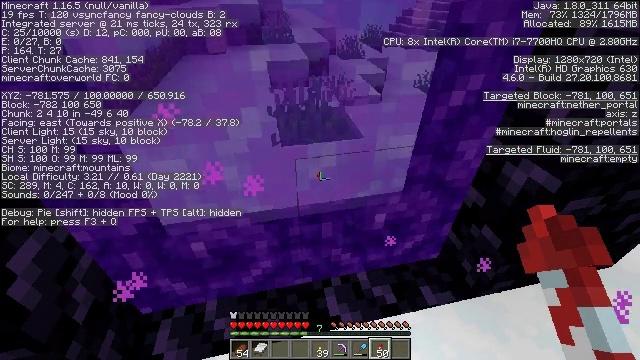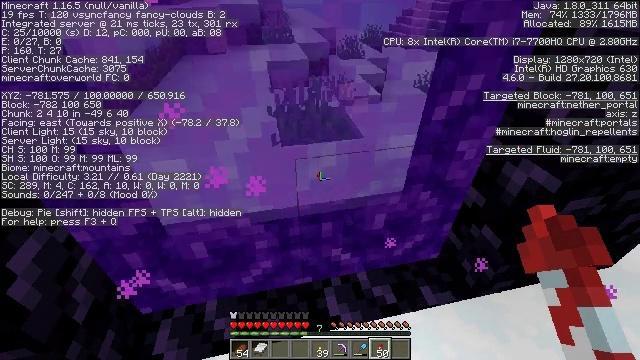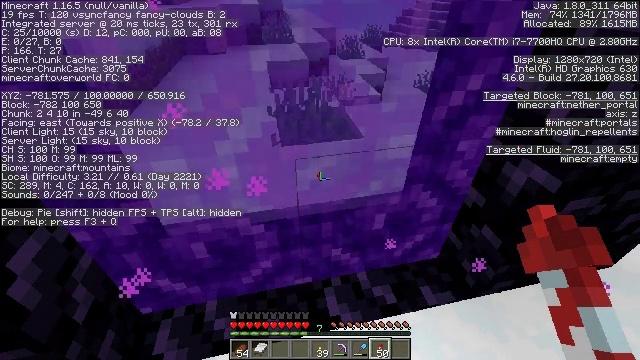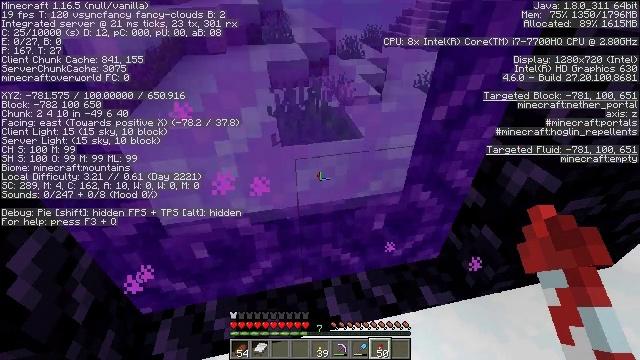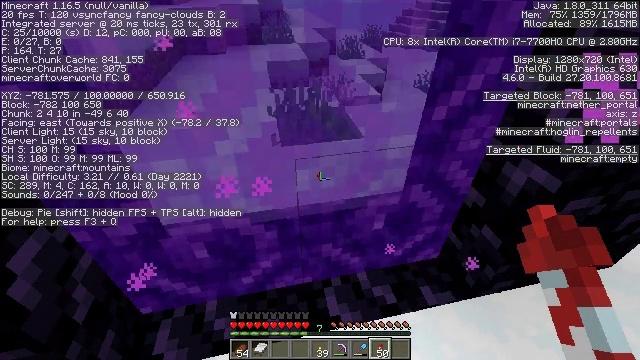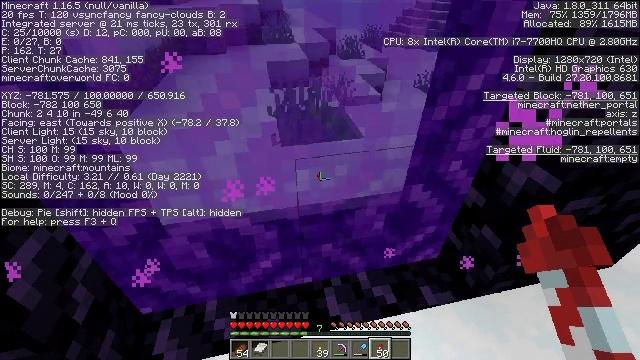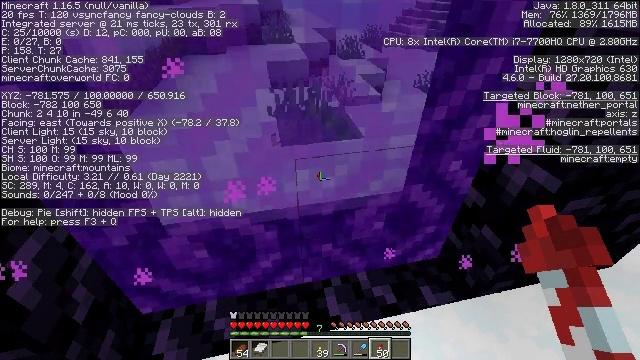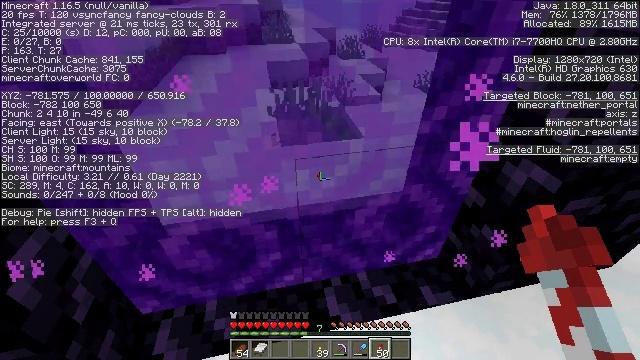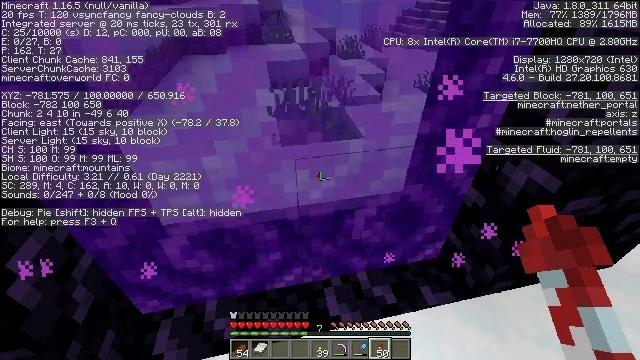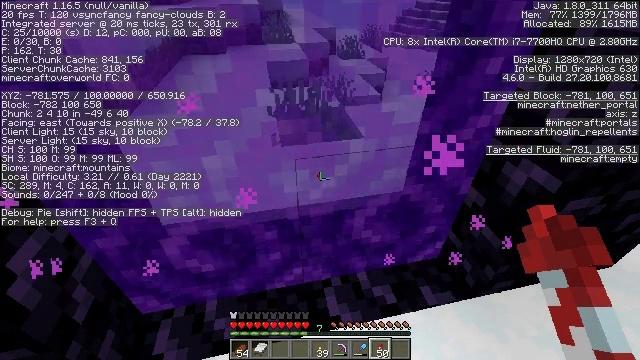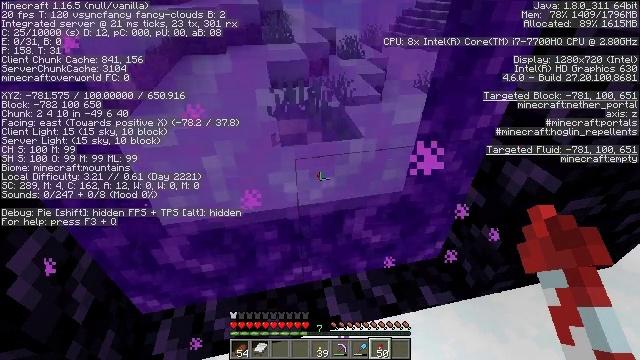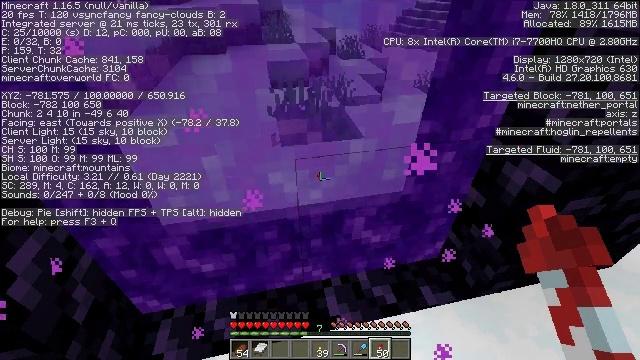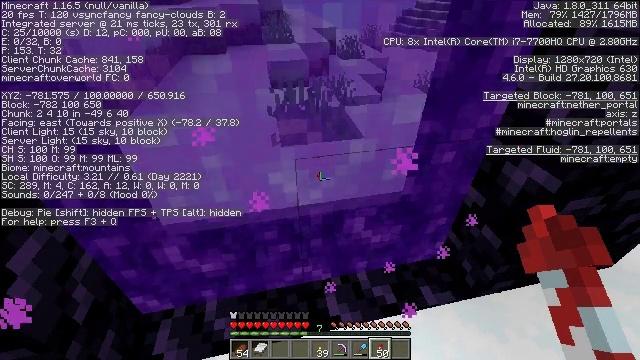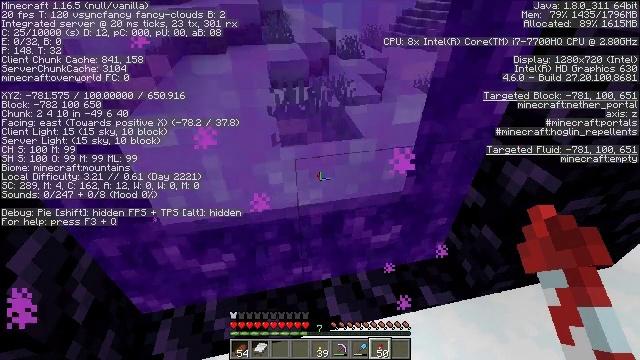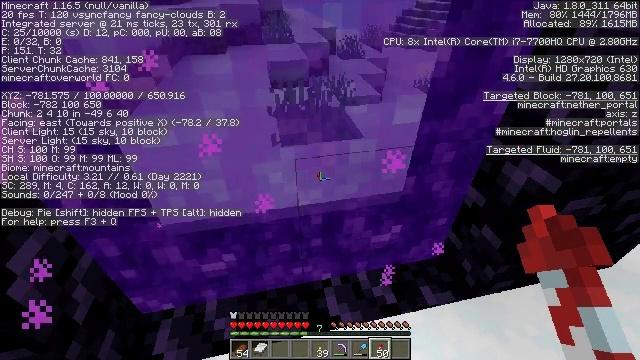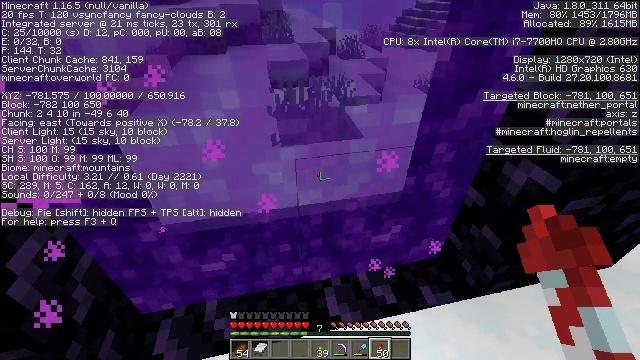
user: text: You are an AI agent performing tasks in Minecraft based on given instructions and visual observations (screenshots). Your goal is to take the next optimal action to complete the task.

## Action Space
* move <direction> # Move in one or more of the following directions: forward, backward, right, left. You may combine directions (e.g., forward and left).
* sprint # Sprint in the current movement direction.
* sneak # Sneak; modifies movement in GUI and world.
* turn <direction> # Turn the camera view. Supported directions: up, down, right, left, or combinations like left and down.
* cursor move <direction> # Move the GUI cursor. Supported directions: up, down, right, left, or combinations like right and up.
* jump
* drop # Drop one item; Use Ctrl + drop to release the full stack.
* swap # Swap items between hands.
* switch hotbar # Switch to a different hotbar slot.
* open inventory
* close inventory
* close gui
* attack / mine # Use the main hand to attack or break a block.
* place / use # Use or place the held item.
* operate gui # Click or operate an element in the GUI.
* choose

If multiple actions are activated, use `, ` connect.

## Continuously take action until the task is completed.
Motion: motion action
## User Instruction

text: Mine the ice block.
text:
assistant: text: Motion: no_op
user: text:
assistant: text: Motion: no_op
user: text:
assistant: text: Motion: no_op
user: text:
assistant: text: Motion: no_op
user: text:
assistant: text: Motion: no_op
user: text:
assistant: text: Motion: no_op
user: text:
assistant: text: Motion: no_op
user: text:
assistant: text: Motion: no_op
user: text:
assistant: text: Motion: no_op
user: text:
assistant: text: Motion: no_op
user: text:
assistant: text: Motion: no_op
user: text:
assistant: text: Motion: no_op
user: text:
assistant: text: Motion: no_op
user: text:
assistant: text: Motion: no_op
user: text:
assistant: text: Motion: no_op
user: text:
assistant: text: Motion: no_op
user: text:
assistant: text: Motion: no_op
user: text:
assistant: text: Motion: no_op
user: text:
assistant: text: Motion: no_op
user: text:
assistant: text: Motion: no_op
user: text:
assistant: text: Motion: no_op
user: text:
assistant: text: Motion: no_op
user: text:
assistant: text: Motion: no_op
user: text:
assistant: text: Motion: no_op
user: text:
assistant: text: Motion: no_op
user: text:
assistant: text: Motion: no_op
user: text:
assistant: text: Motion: no_op
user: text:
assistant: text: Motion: no_op
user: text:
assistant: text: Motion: no_op
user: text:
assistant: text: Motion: no_op